Field crop: maize
Growth stage: 1
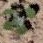
Species: chenopodium